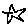
Label: star